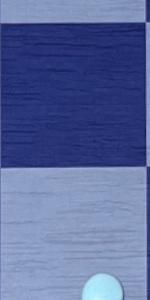
Label: Empty